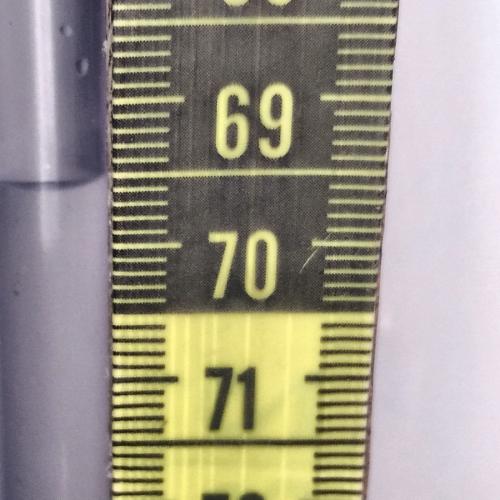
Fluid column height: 69.5 cm